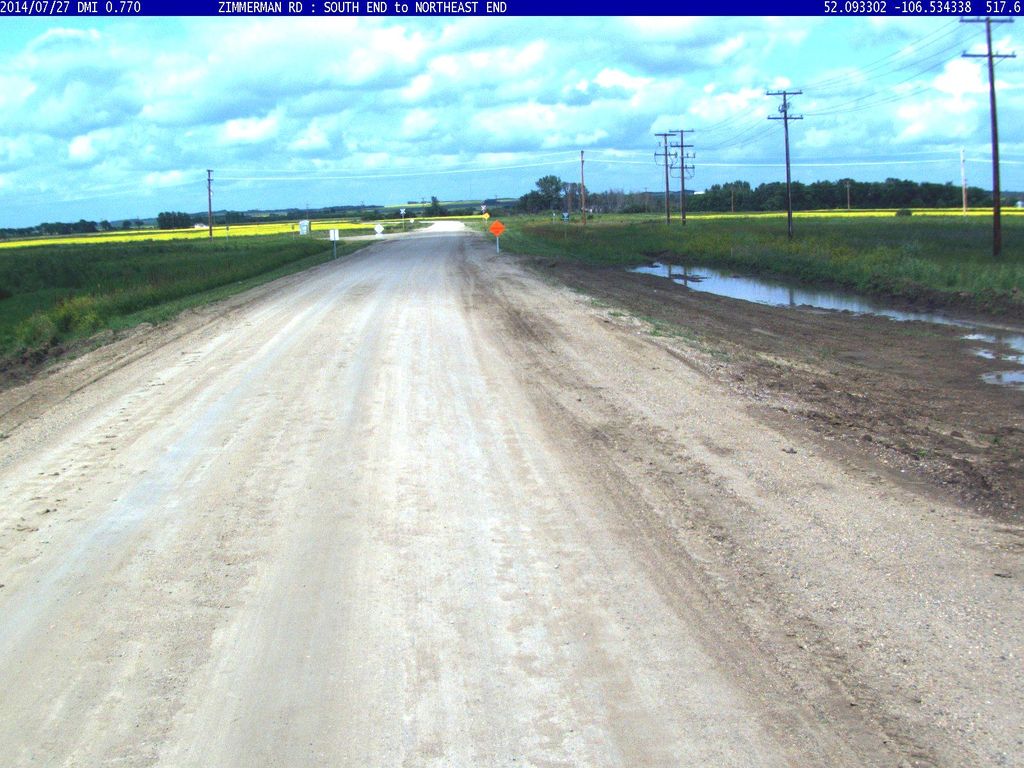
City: saskatoon